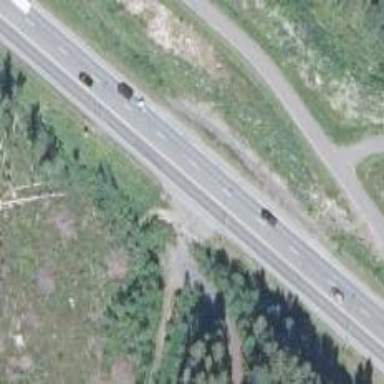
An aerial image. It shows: Asphalt road designated as trunk highway.